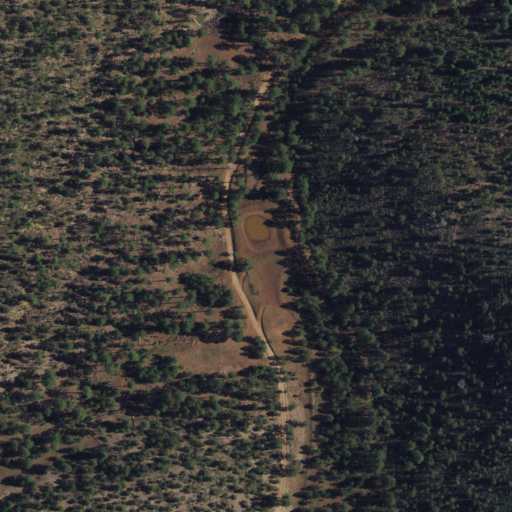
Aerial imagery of depression(s) in New Mexico named Cecil Smith Water containing evergreen forest and shrub